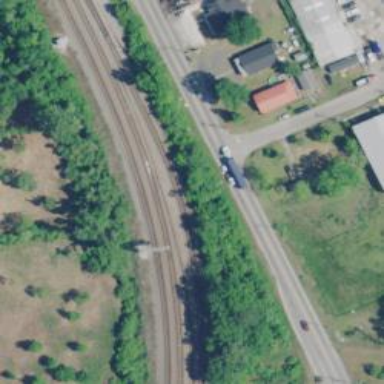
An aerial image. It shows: Railway signal.